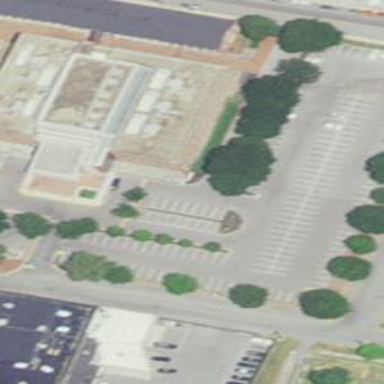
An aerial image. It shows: Government office building.